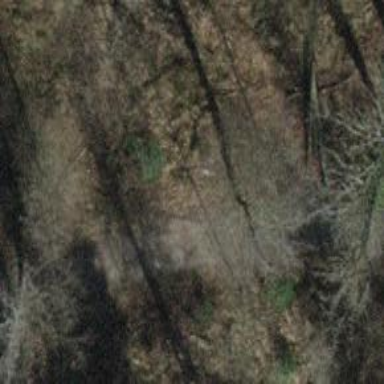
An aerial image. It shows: Compacted track with grade2 level.